Aerial crown-view tile of a tropical tree (Barro Colorado Island, Panama), acquired 20250124:
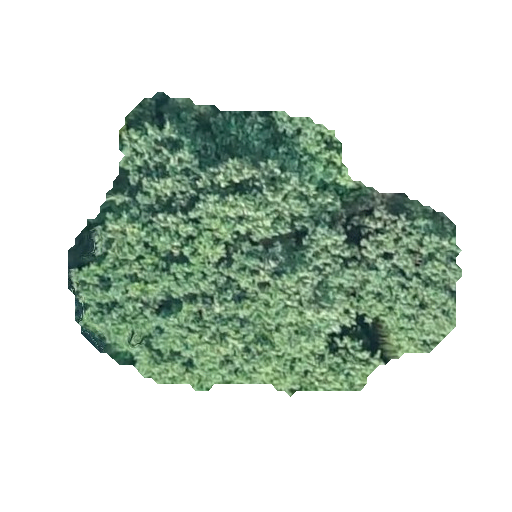
Species: Hieronyma alchorneoides
GBIF accepted scientific name: Hieronyma alchorneoides
Crown area: 126.312 m²